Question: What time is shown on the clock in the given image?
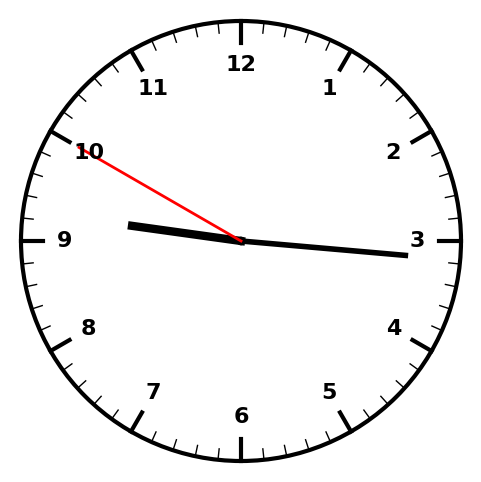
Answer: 09:15:50